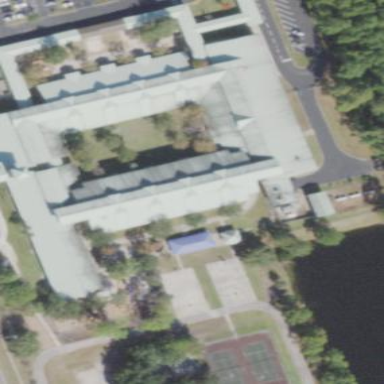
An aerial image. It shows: School.